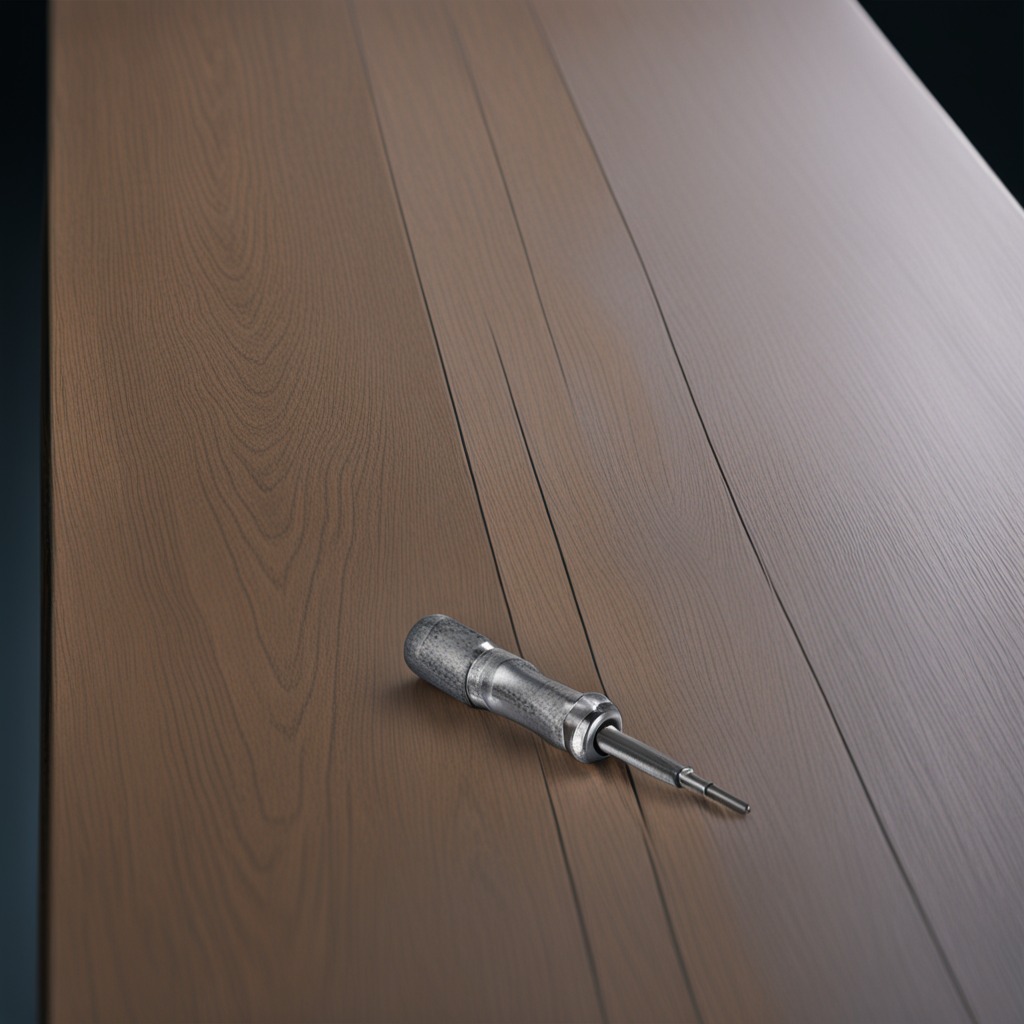
A screwdriver is lying on a table with burn marks.